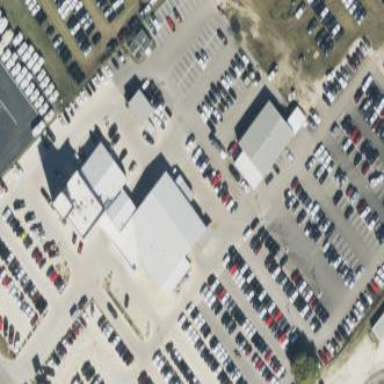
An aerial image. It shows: Building housing car shop.